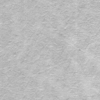
Label: not_dusty